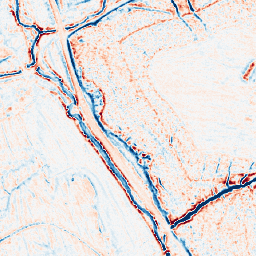
Category: edge_preserving
Decomposition family: bilateral
Decomposition parameters: d: 9
sigma_color: 150
sigma_space: 150
Upsampling method: nearest
Upsampling parameters: scale: 2
Upsampling scale: 2